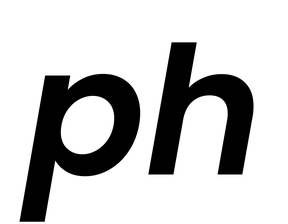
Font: Poppins-SemiBoldItalic